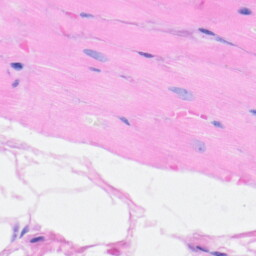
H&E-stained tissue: Heart